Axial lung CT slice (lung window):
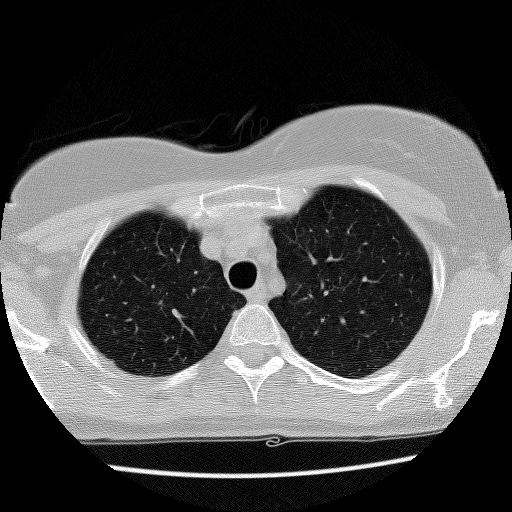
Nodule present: no